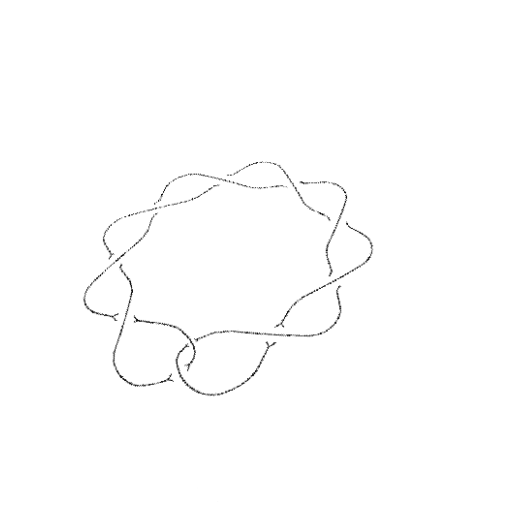
Crossing number: 10